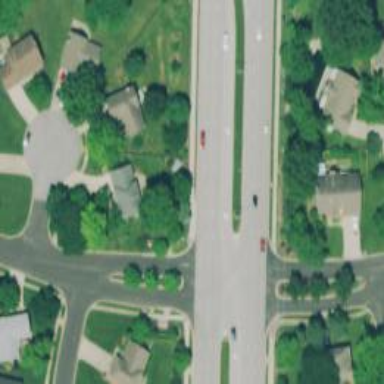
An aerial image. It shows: Dash road marking.